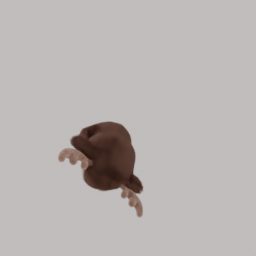
Label: animals